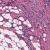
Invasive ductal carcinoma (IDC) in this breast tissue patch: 0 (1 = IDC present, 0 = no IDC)